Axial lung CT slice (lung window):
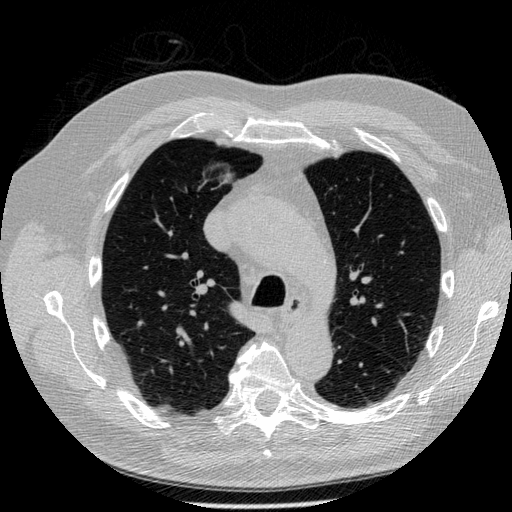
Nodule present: no